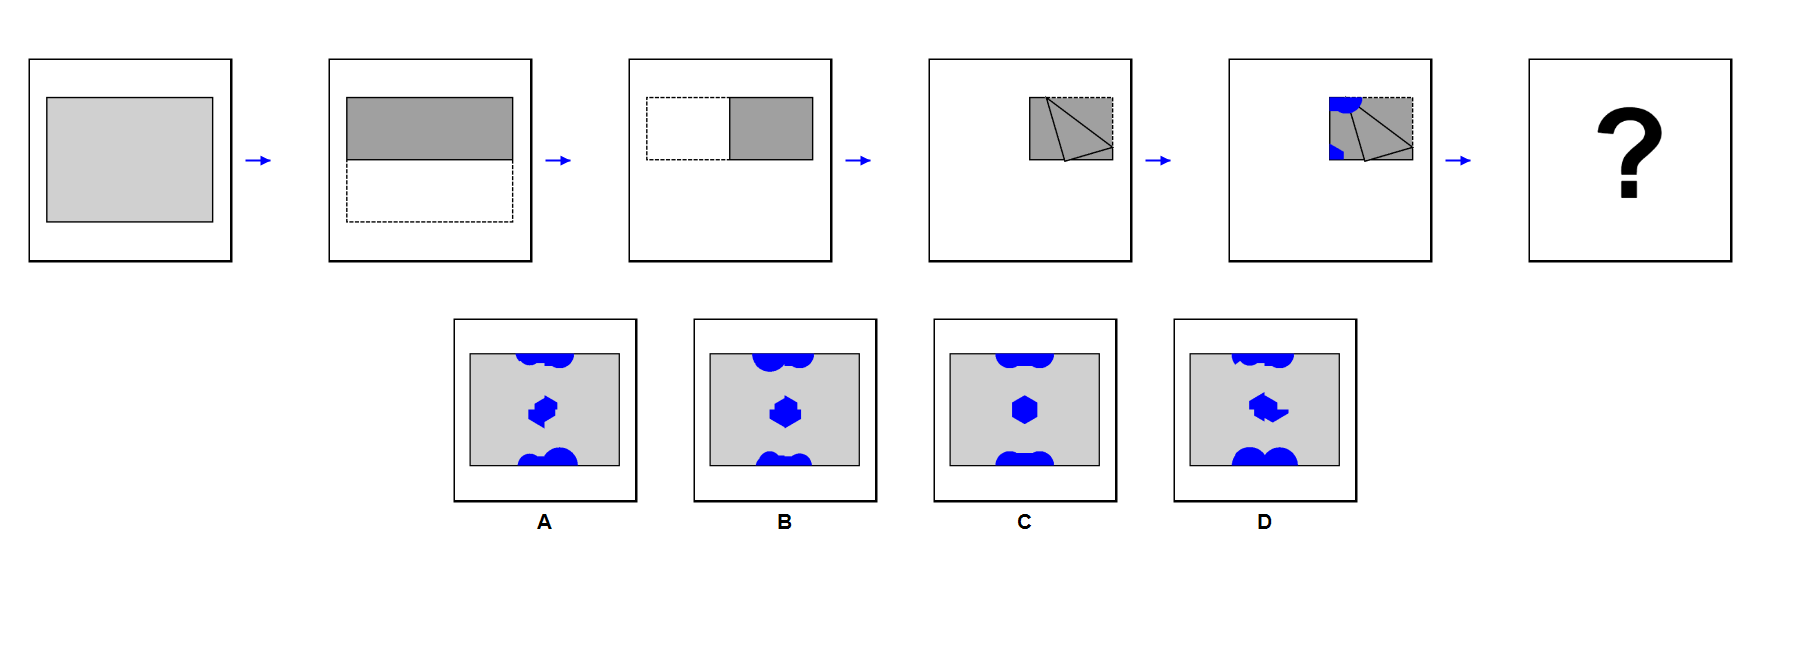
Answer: C